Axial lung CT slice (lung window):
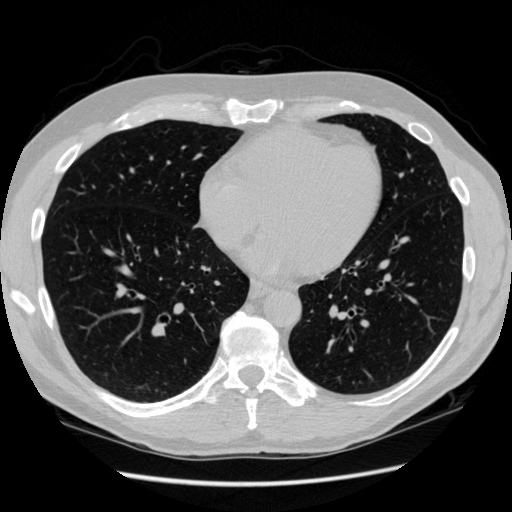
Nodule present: no